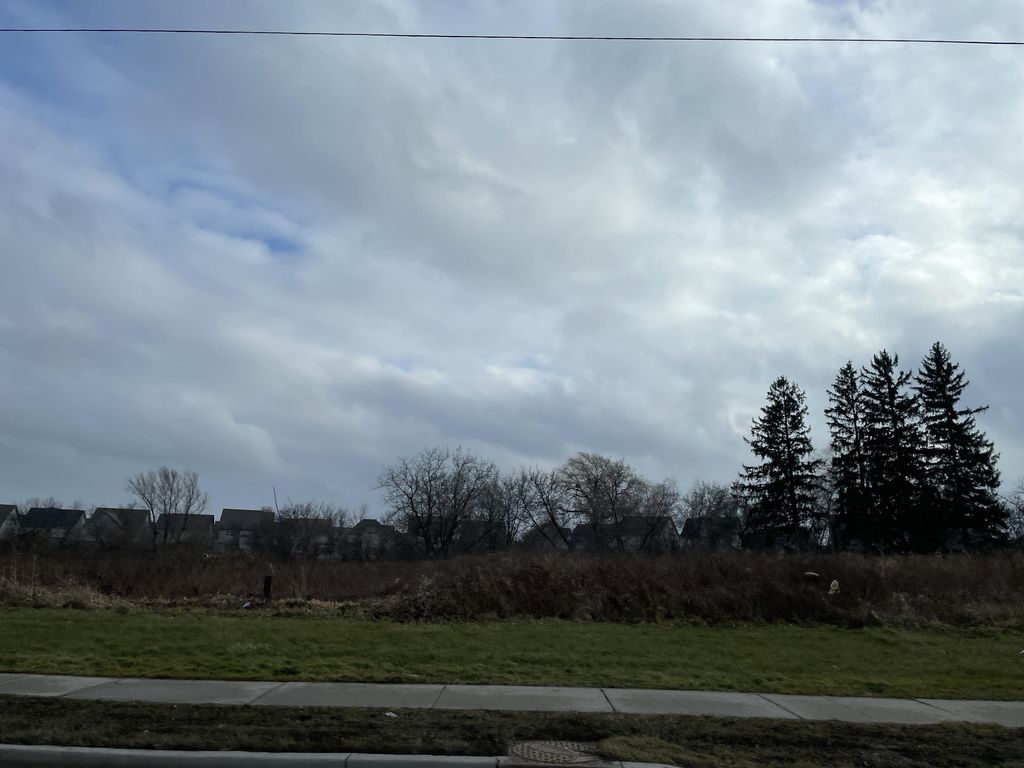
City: kitchener-waterloo